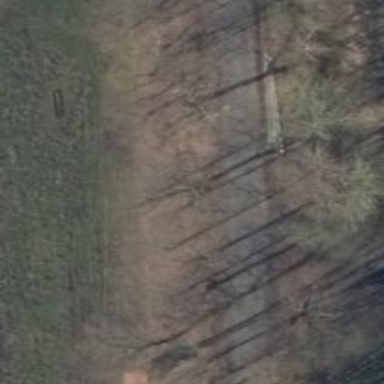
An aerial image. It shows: Hunting stand.